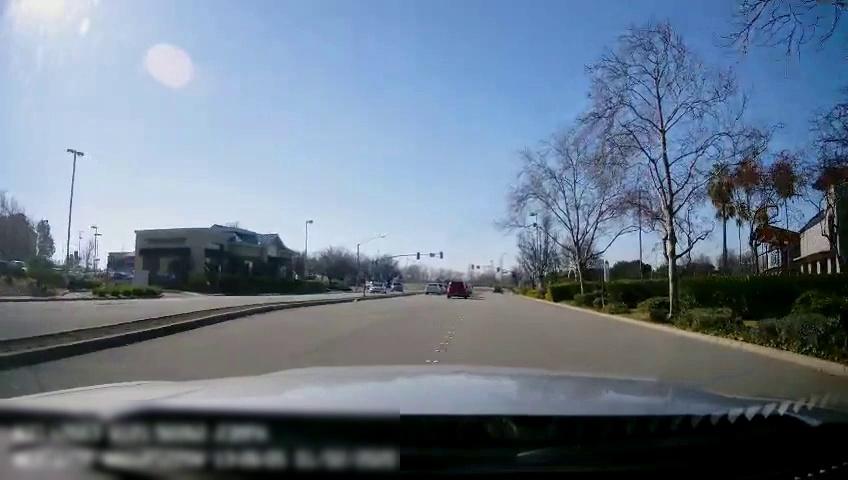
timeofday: Day
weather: Sunny
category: Drivable Space
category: Drivable Space
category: Vehicles | Car
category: Vehicles | Car
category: Vehicles | Car
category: Vehicles | SUV
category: Vehicles | Car
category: Lanes | Current Lane